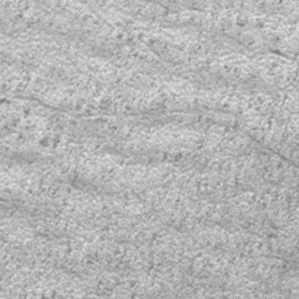
Label: frost